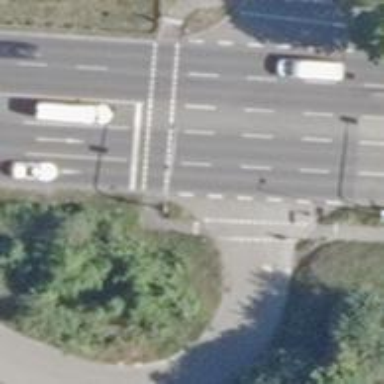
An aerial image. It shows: Asphalt cycleway.